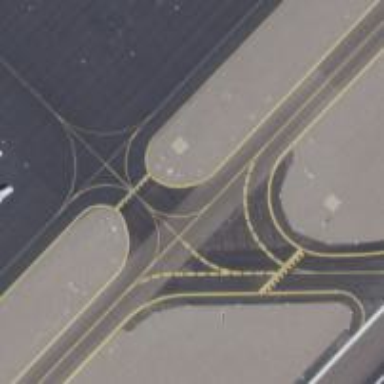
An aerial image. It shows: Asphalt taxiway in the airport.